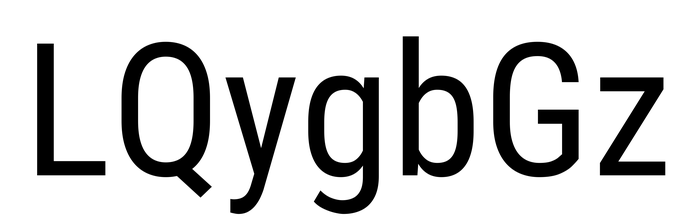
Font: Roboto_Condensed_Regular